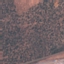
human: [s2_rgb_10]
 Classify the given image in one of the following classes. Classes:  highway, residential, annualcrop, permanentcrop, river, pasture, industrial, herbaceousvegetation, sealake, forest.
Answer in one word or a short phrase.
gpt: PermanentCrop